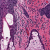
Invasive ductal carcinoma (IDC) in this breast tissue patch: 0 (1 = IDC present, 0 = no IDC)